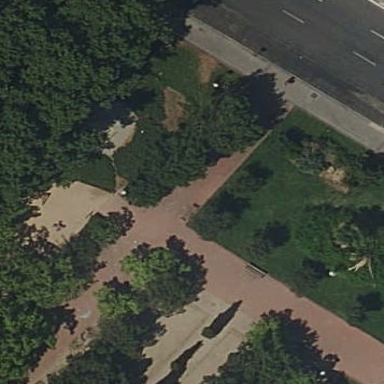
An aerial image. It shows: Lovely park for leisure and relaxation.